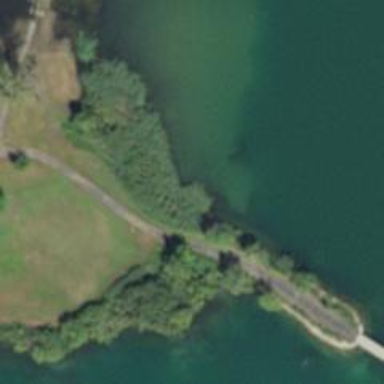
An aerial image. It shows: Asphalt cycleway.